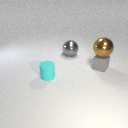
large gray metal sphere behind small gray rubber cube